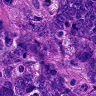
Metastatic tissue present: yes